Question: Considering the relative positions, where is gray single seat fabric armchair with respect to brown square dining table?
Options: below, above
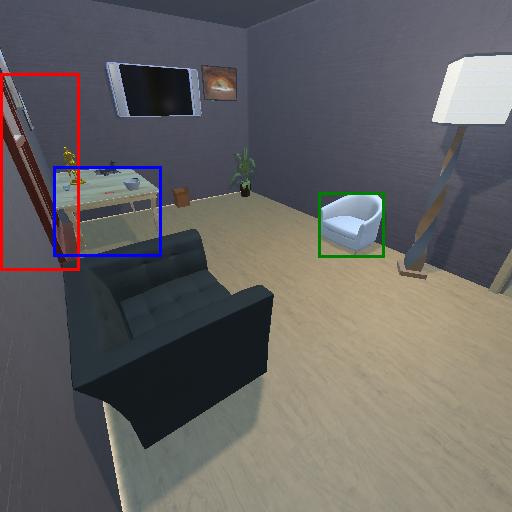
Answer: below